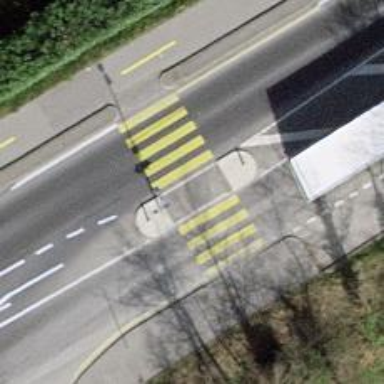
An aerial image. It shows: Marked crossing with pedestrian island.